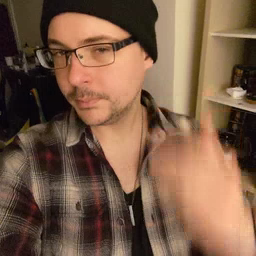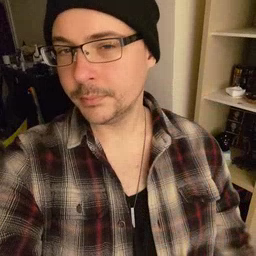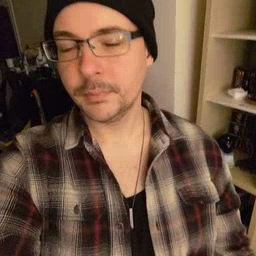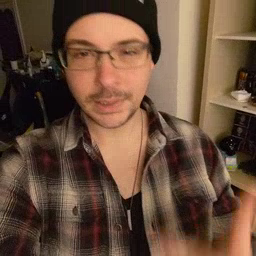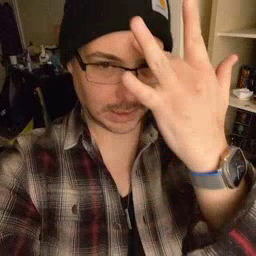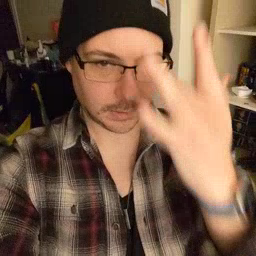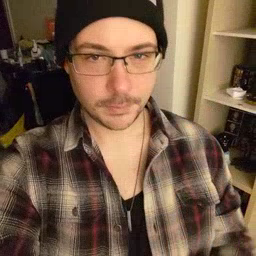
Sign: sick